Field crop: maize
Growth stage: 1
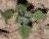
Species: chenopodium